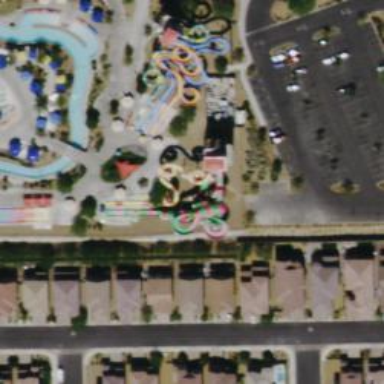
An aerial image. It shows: Water slide attraction.